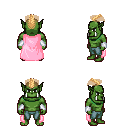
a pixel art fantasy rpg character, male body template, orc, green skin, pink cape, teal pants, light blonde short mohawk hairstyle, white cloth bracers, four views (front, back, left, right), 2x2 character sprite sheet, small pixel art, hard edges, no anti-aliasing